Interaction volume radius: 5 \u00c5
Interaction volume height: 10 \u00c5
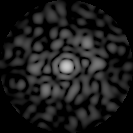
Disorder parameter: 0.8697